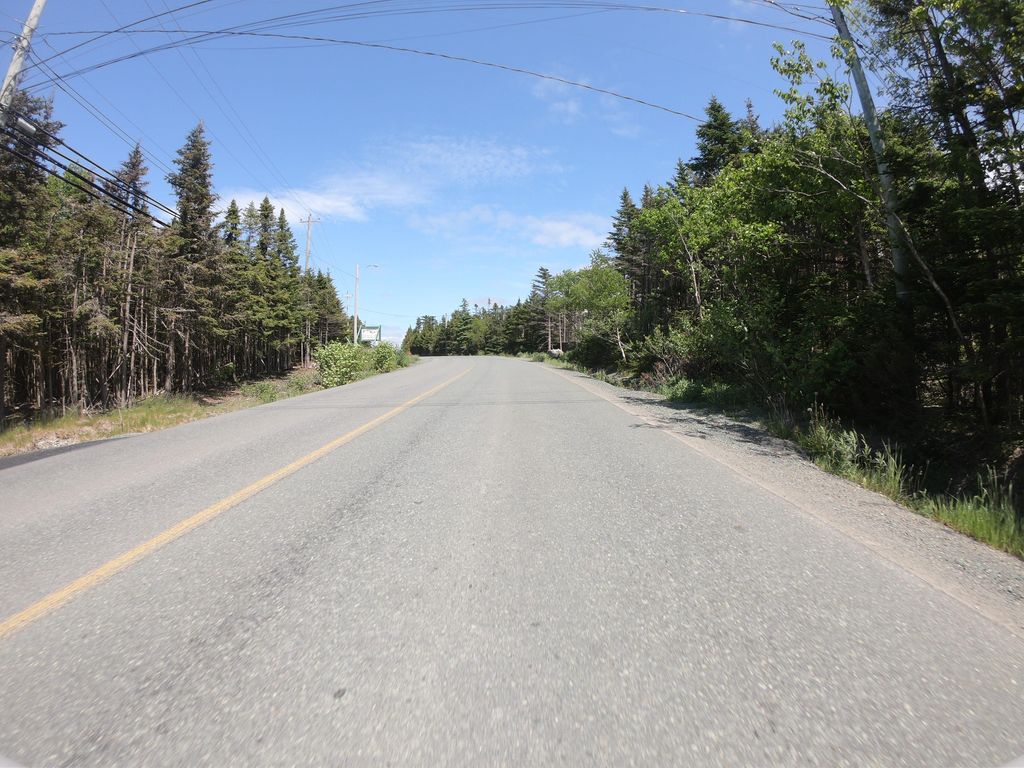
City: st_johns